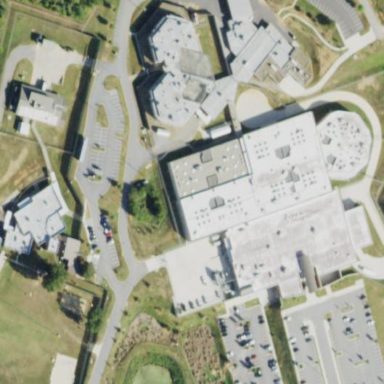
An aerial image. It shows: Prison.